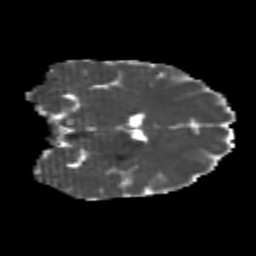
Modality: MD
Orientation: coronal
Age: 25
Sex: male
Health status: healthy
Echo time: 0.074 s